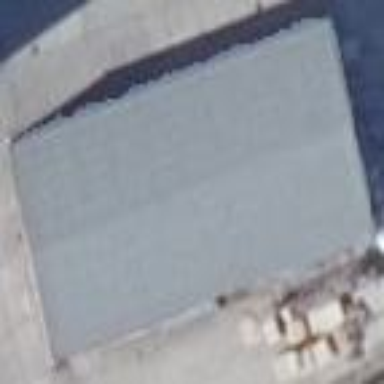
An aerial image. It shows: Industrial building with gabled gray roof.